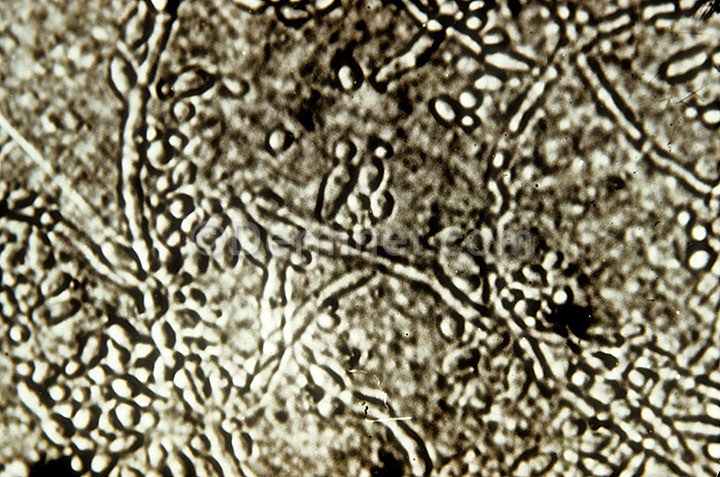
Disease: Tinea Ringworm Candidiasis and other Fungal Infections